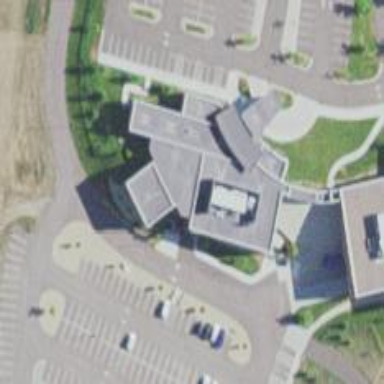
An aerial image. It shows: Healthcare clinic.